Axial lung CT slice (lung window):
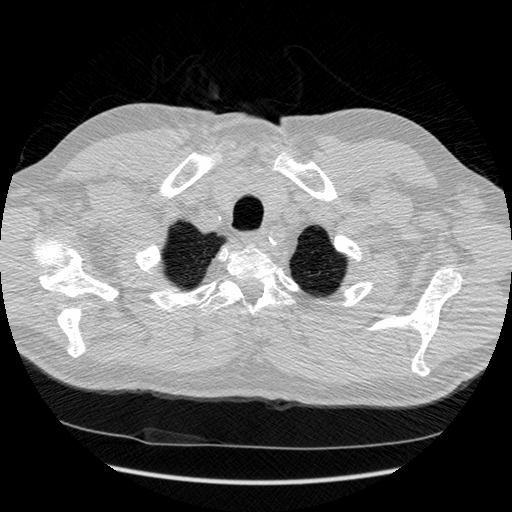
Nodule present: no